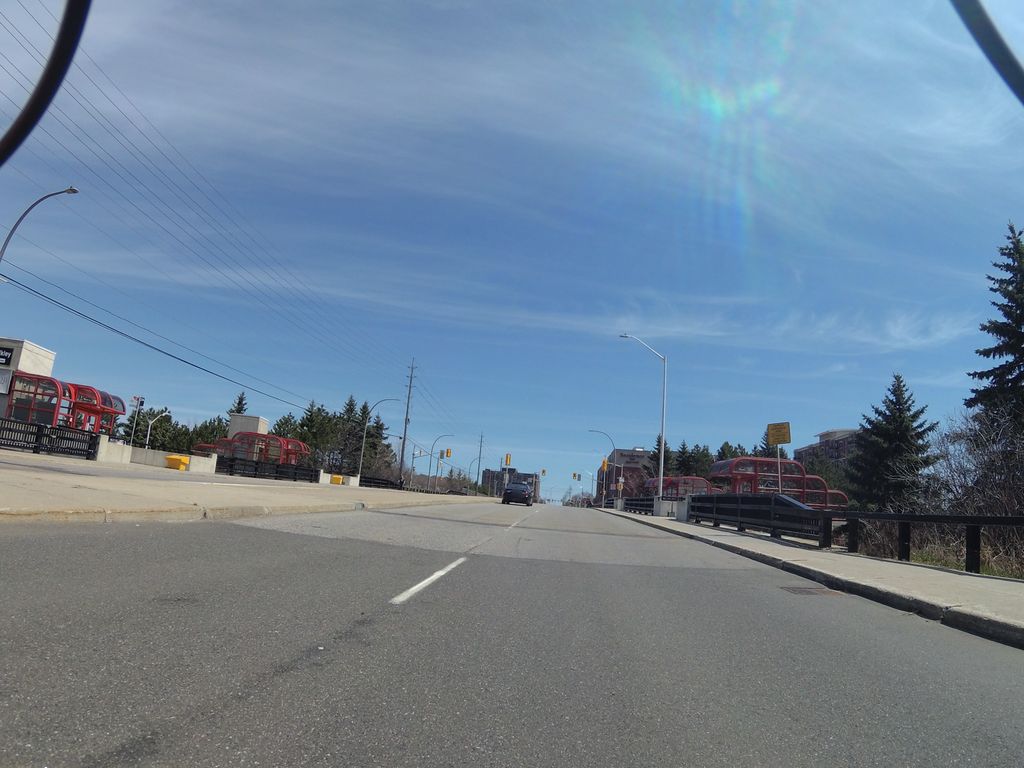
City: ottawa-gatineau